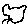
Label: cat